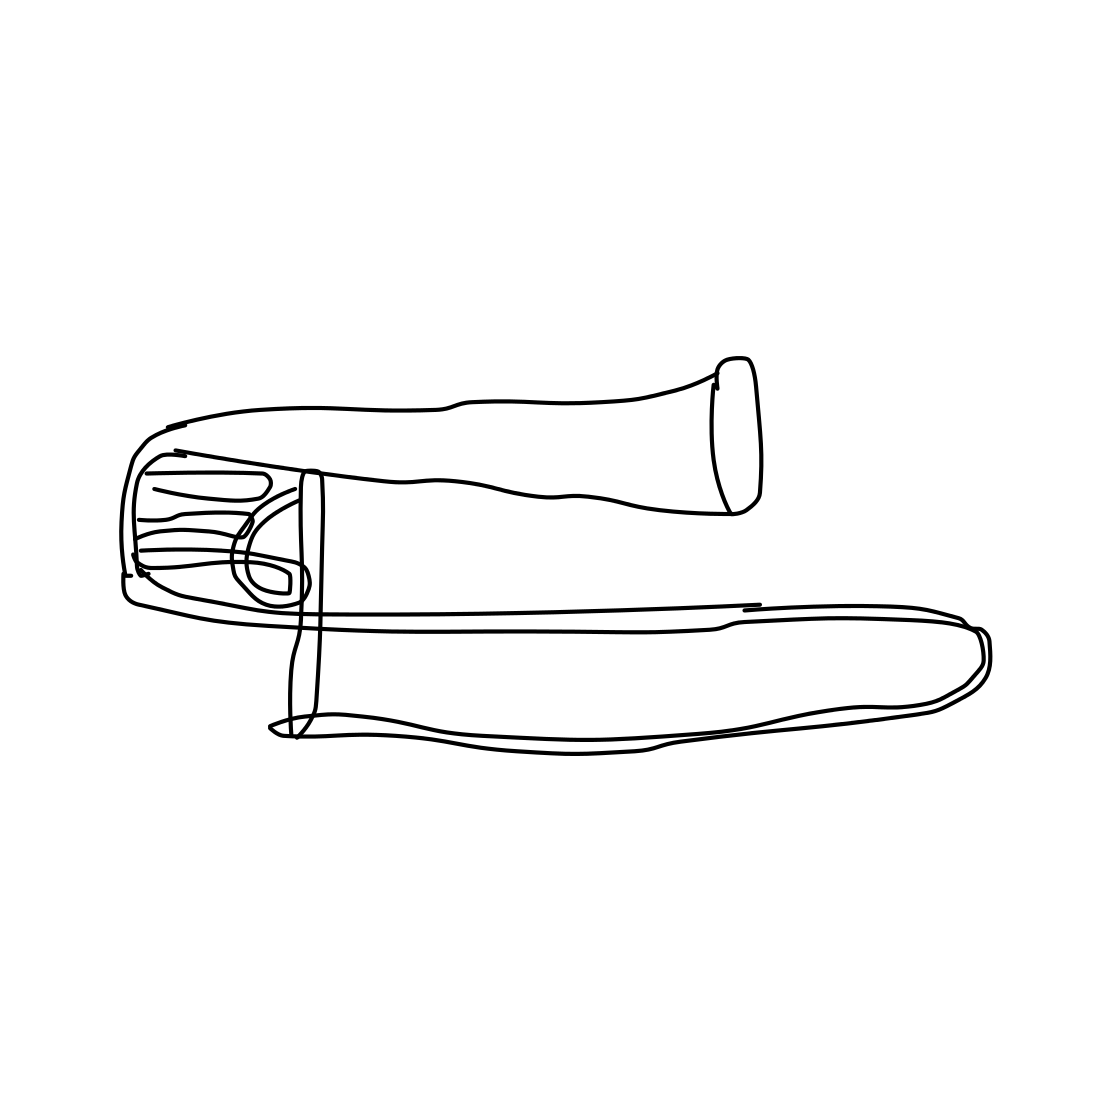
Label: trombone